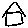
Label: house